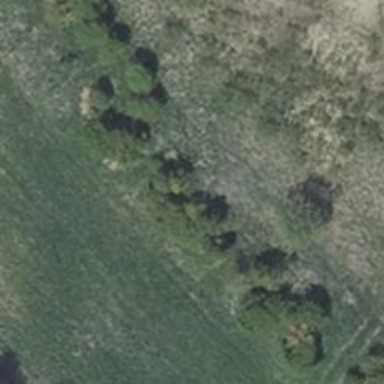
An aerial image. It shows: Patch of scrub vegetation.